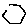
Label: hexagon